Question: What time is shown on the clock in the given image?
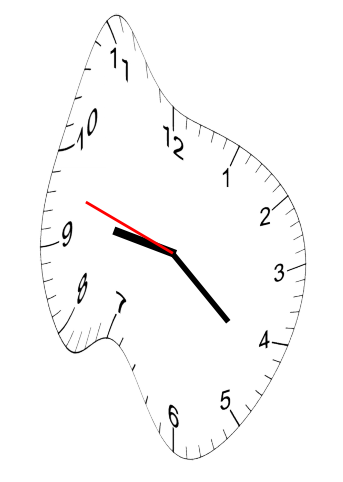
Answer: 09:21:48